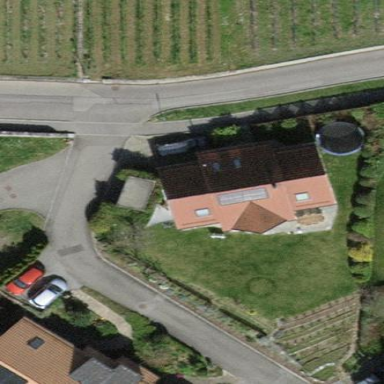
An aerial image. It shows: Detached building.